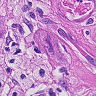
Metastatic tissue present: yes